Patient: sex M, age 52
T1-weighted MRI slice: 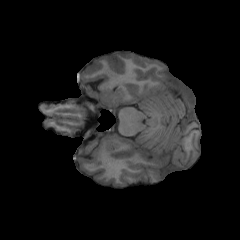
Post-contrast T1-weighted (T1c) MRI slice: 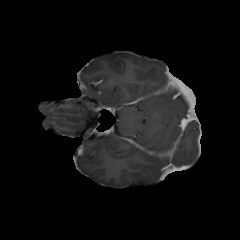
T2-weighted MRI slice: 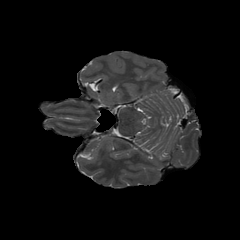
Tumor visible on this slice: yes
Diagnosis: Glioblastoma, IDH-wildtype
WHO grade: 4